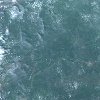
Label: land